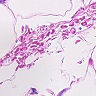
Metastatic tissue present: no